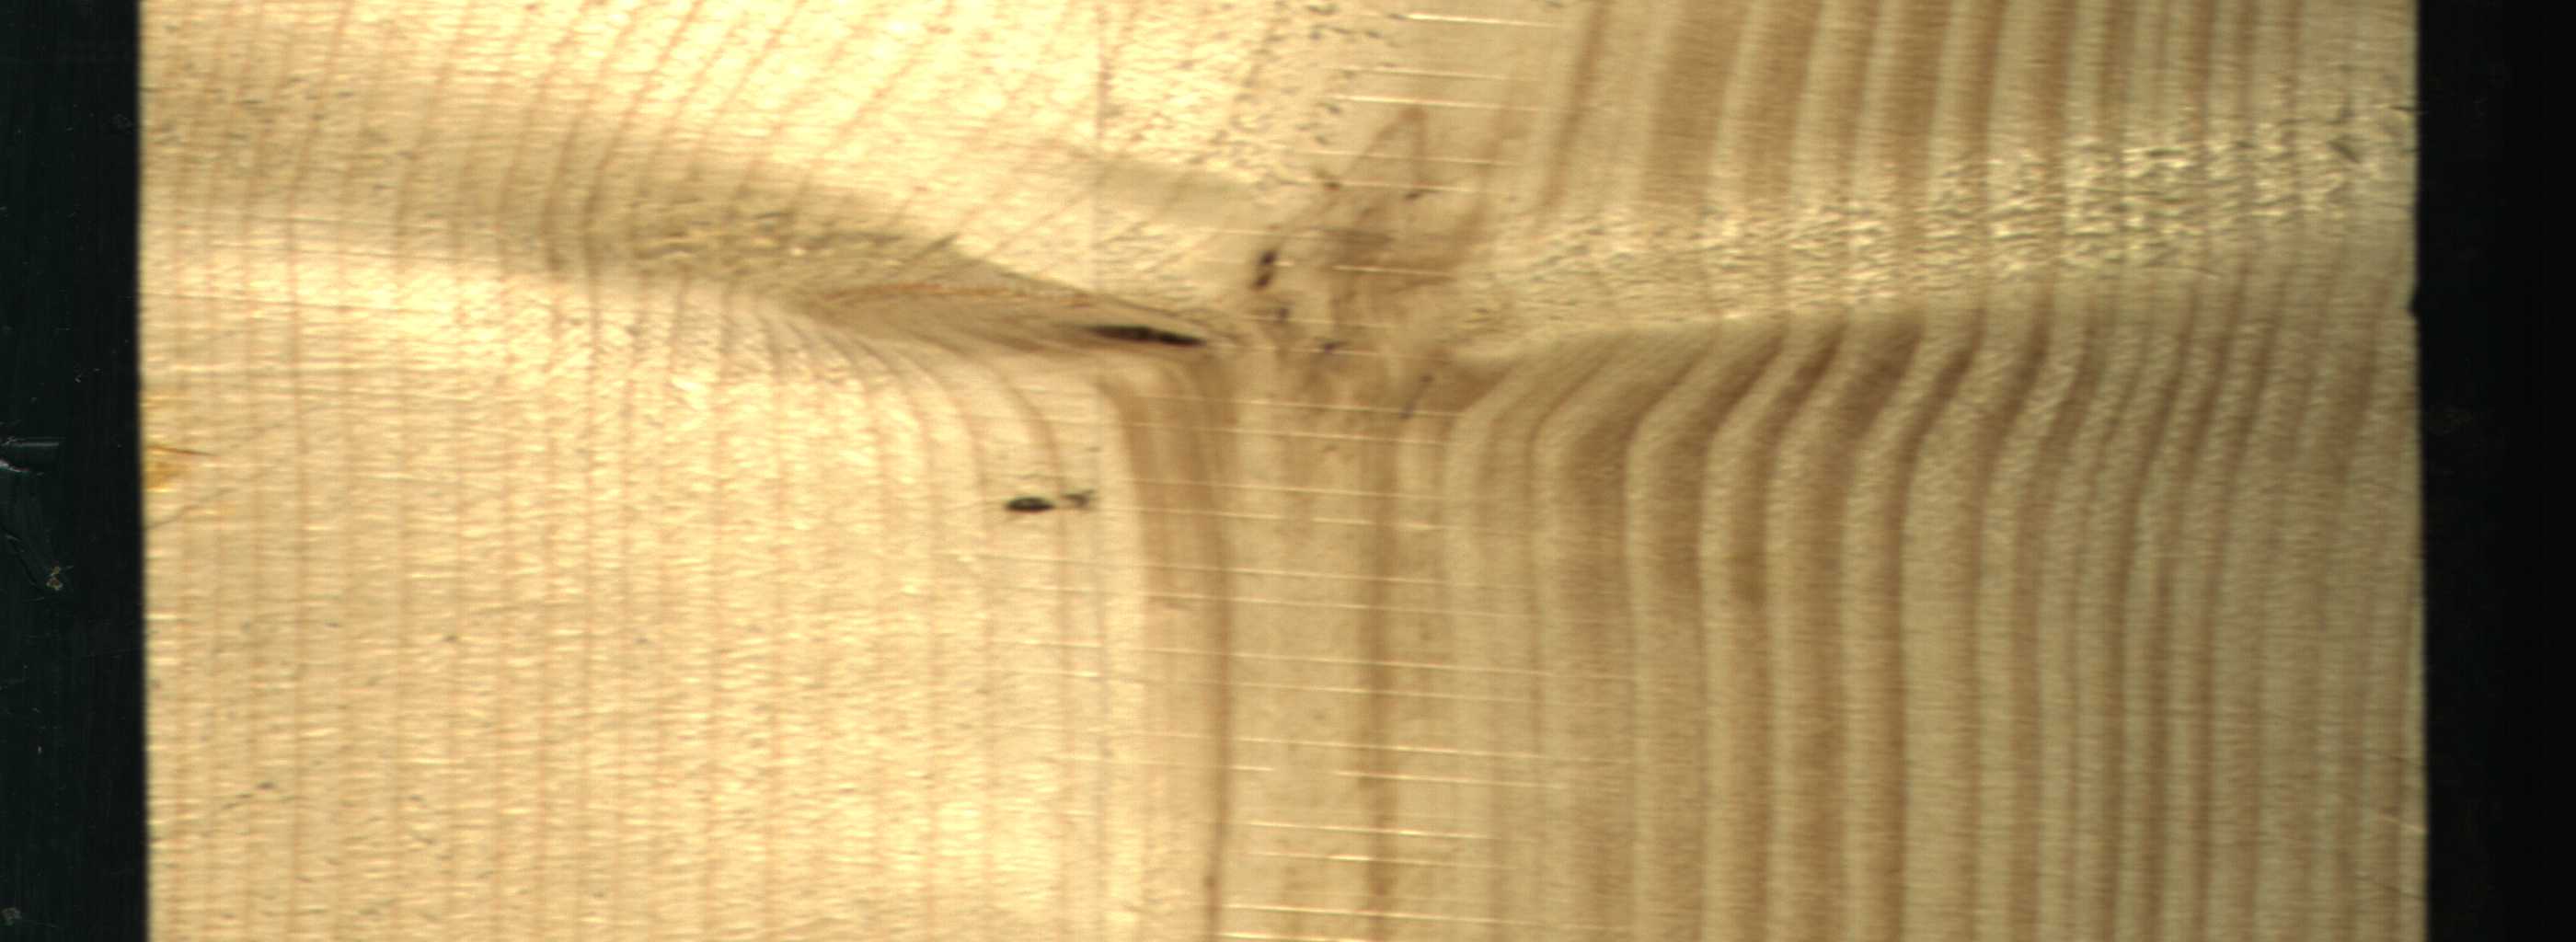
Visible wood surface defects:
Dead_Knot
Dead_Knot